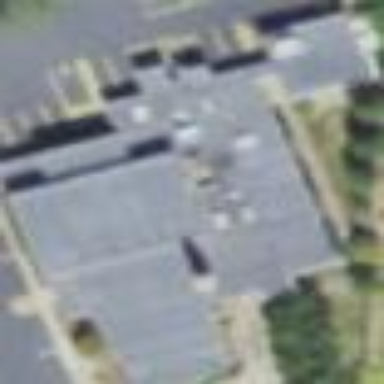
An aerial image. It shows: Commercial building.